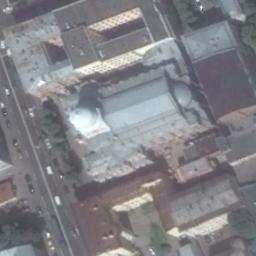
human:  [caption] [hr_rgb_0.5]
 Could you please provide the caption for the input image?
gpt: A cathedral with a gray roof  The main house in the middle of the church has a white round roof  There are many buildings around the church and roads with many cars .

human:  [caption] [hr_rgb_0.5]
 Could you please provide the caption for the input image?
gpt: The tower of the church with a white circular pointed roof and the rest of the church has a sloping roof .

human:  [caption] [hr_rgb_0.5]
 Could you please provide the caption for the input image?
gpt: There is a church with a white circular roof next to some buildings .

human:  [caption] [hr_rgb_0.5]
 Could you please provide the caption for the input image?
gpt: This is a church, And there is a highway in front of it .

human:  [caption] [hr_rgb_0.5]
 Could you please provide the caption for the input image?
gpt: There are many cars on the road near the church .